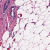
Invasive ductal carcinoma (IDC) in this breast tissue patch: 1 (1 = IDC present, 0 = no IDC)